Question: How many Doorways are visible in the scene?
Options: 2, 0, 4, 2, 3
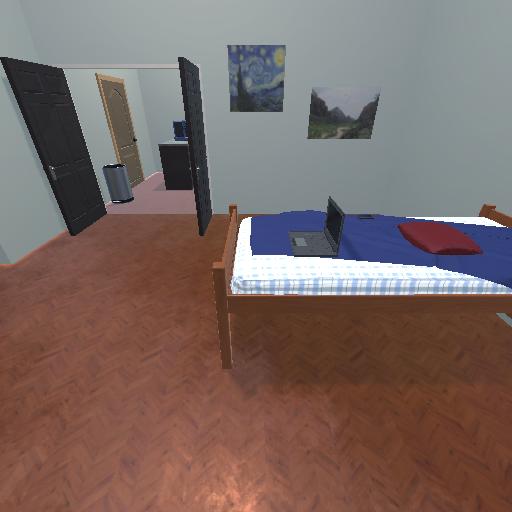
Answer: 2